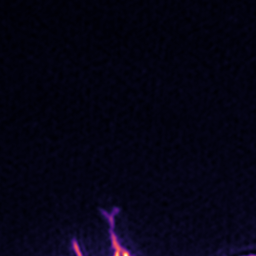
Label: Super-resolution ER image